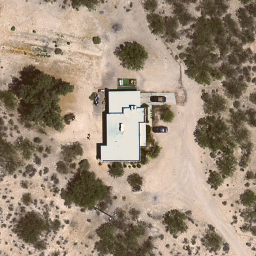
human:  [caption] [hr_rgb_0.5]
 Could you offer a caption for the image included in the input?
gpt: A house with bushes surrounded is in the sparse residential area .

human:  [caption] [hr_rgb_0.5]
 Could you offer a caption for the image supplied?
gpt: A house is surrounded by sands and bushes in the sparse residential area .

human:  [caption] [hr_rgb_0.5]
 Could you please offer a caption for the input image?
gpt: A house with bushes surrounded is in the sparse residential area .

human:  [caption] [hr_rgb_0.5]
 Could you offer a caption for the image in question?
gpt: This is a sparse residential area with a house surrounded by sands and bushes .

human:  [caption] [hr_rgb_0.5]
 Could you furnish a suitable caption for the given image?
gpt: A house with sands and bushes surrounded has some cars parked beside .